Question: I am developing a hotel registration/billing application in ASP.Net, using the entity framework. When it comes to generating the bill for the registrant, my client has a lot of wacky criteria. Instead of a per bed per night (pretty standard..) billing system, the customer could be billed a different amount based on their age, the specific dates they are visiting, the room type (double bed, single bed, etc) or the conference that they're attending, or all four...
Here's my diagram:

Being a relatively young coder, I feel like I'm missing something, somewhere along the "Rule" table. What I'm trying to do, is allow an administrator to create any number of ConditionalStatements ("Age > 5" or "Age < 10" where "Age" is the Statement.Value, '>' is the Condition.Value, and '5' is the ConditionalStatement.Value) and link any number of them together, thus creating a "Rule". The administrator would then associate the Rule with various RateSchedules, and the application would then have the ability to generate a bill for any customer that has registered for a stay..
I feel like I'm on the right track, and that the majority of this solution will work in every way that I need it to, but something doesn't seem right. I have two questions relating to "Rule" creation..
- What am I doing wrong, as far as the "Rule" design goes? It feels
wrong for me to be generating a new RuleSet.ID each time the admin
wants to make a new Rule.. Is this something I should be doing
programmatically? Should I completely rethink this Rule process entirely?- From an Entity Framework / scaffolding perspective, what's the best way for me to be adding new Rules to the db? Default scaffolding allows me to insert one row at a time, but to actually create a Rule, I would need to associate a RuleSet.ID with multiple ConditionalStatement.IDs -- but I can't figure out a way to do this intuitively with EF scaffolding..
Any pointers in the right direction are highly appreciated! Thanks :)
I wound up redesigning based on the responses to my question, but during research stumbled across Microsoft's business rule engine:
<URL>
and also a mathematical expression evaluator:
<URL>
Just in case anyone else finds this question in the future and these links can help. Thanks for all the help guys!
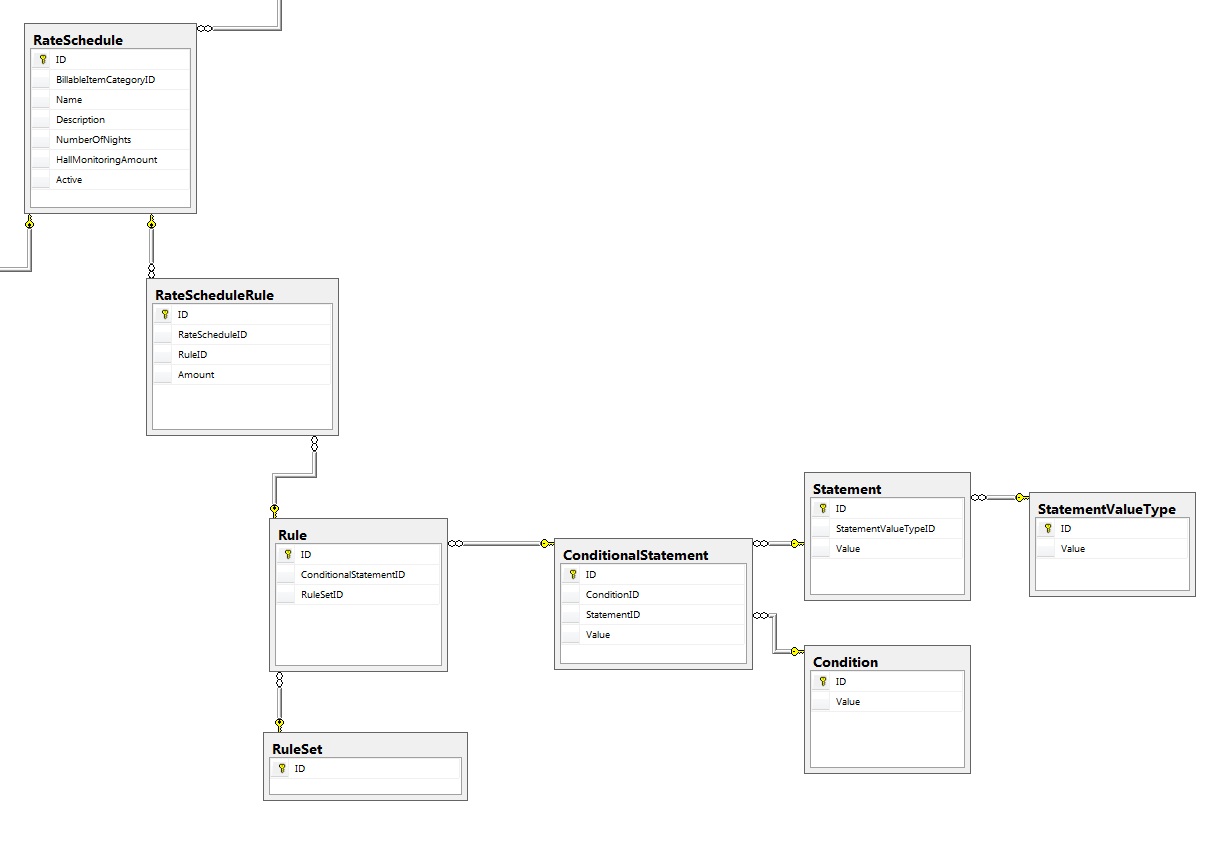
Answer: Modelling your domain in the DB is usually a bad practice. The DB should be a detail and all your logic should be in the code. To do this, you should do a design to figure out the requirements from the client and create a domain on top of that. At this stage persisting them will be very simple.
For example, imagine a PricingRule abstract class and many different implementations like AgePricingRule, DatePricingRule, RoomTypePricingRule. Then your Bill object can take the PricingRules and apply them and get the final price.
The amount of complexity of the data that needs to be stored will be trivial, just some configuration for the pricing rules.